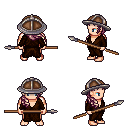
a pixel art fantasy rpg character, male body template, human, light skin, brown robe, magenta pants, white blonde right-swept hairstyle, chain helm, spear, four views (front, back, left, right), 2x2 character sprite sheet, small pixel art, hard edges, no anti-aliasing